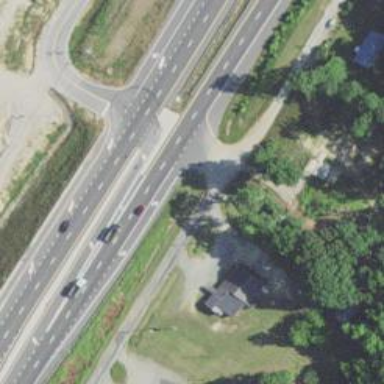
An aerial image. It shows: Trunk link highway with asphalt surface.